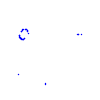
Particle: proton